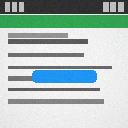
Screen state: on